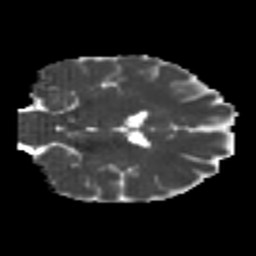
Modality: MD
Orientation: coronal
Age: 23
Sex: female
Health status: healthy
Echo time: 0.074 s